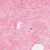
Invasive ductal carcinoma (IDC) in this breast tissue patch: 0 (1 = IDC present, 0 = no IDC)